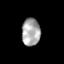
Tissue: skin
Cell type: Epithelial cells
Senescence score: 0.195
Nuclear area (px): 495
Mean DAPI intensity: 168.98